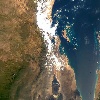
Label: land